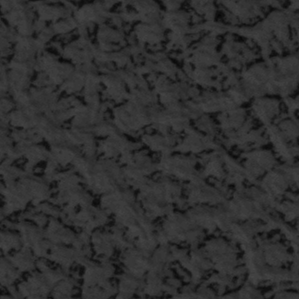
Label: frost